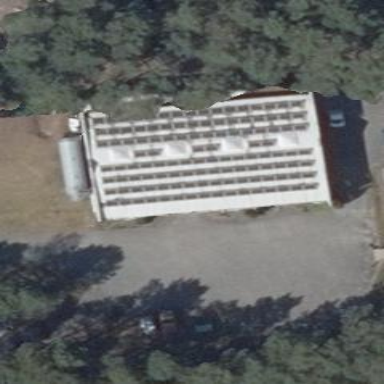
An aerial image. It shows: Building featuring small installation solar photovoltaic panel for electricity generation.